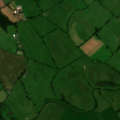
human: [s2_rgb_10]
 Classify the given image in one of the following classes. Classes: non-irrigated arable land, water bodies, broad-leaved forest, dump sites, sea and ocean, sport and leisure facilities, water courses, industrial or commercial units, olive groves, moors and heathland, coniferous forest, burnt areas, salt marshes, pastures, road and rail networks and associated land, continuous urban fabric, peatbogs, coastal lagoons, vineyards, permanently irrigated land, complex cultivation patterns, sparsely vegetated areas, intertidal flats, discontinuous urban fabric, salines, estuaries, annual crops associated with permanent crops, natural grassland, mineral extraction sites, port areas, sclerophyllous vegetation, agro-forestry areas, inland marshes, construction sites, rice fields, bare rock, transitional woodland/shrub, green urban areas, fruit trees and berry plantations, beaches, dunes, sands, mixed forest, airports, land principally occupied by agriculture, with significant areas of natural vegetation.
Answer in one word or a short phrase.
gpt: pastures